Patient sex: F
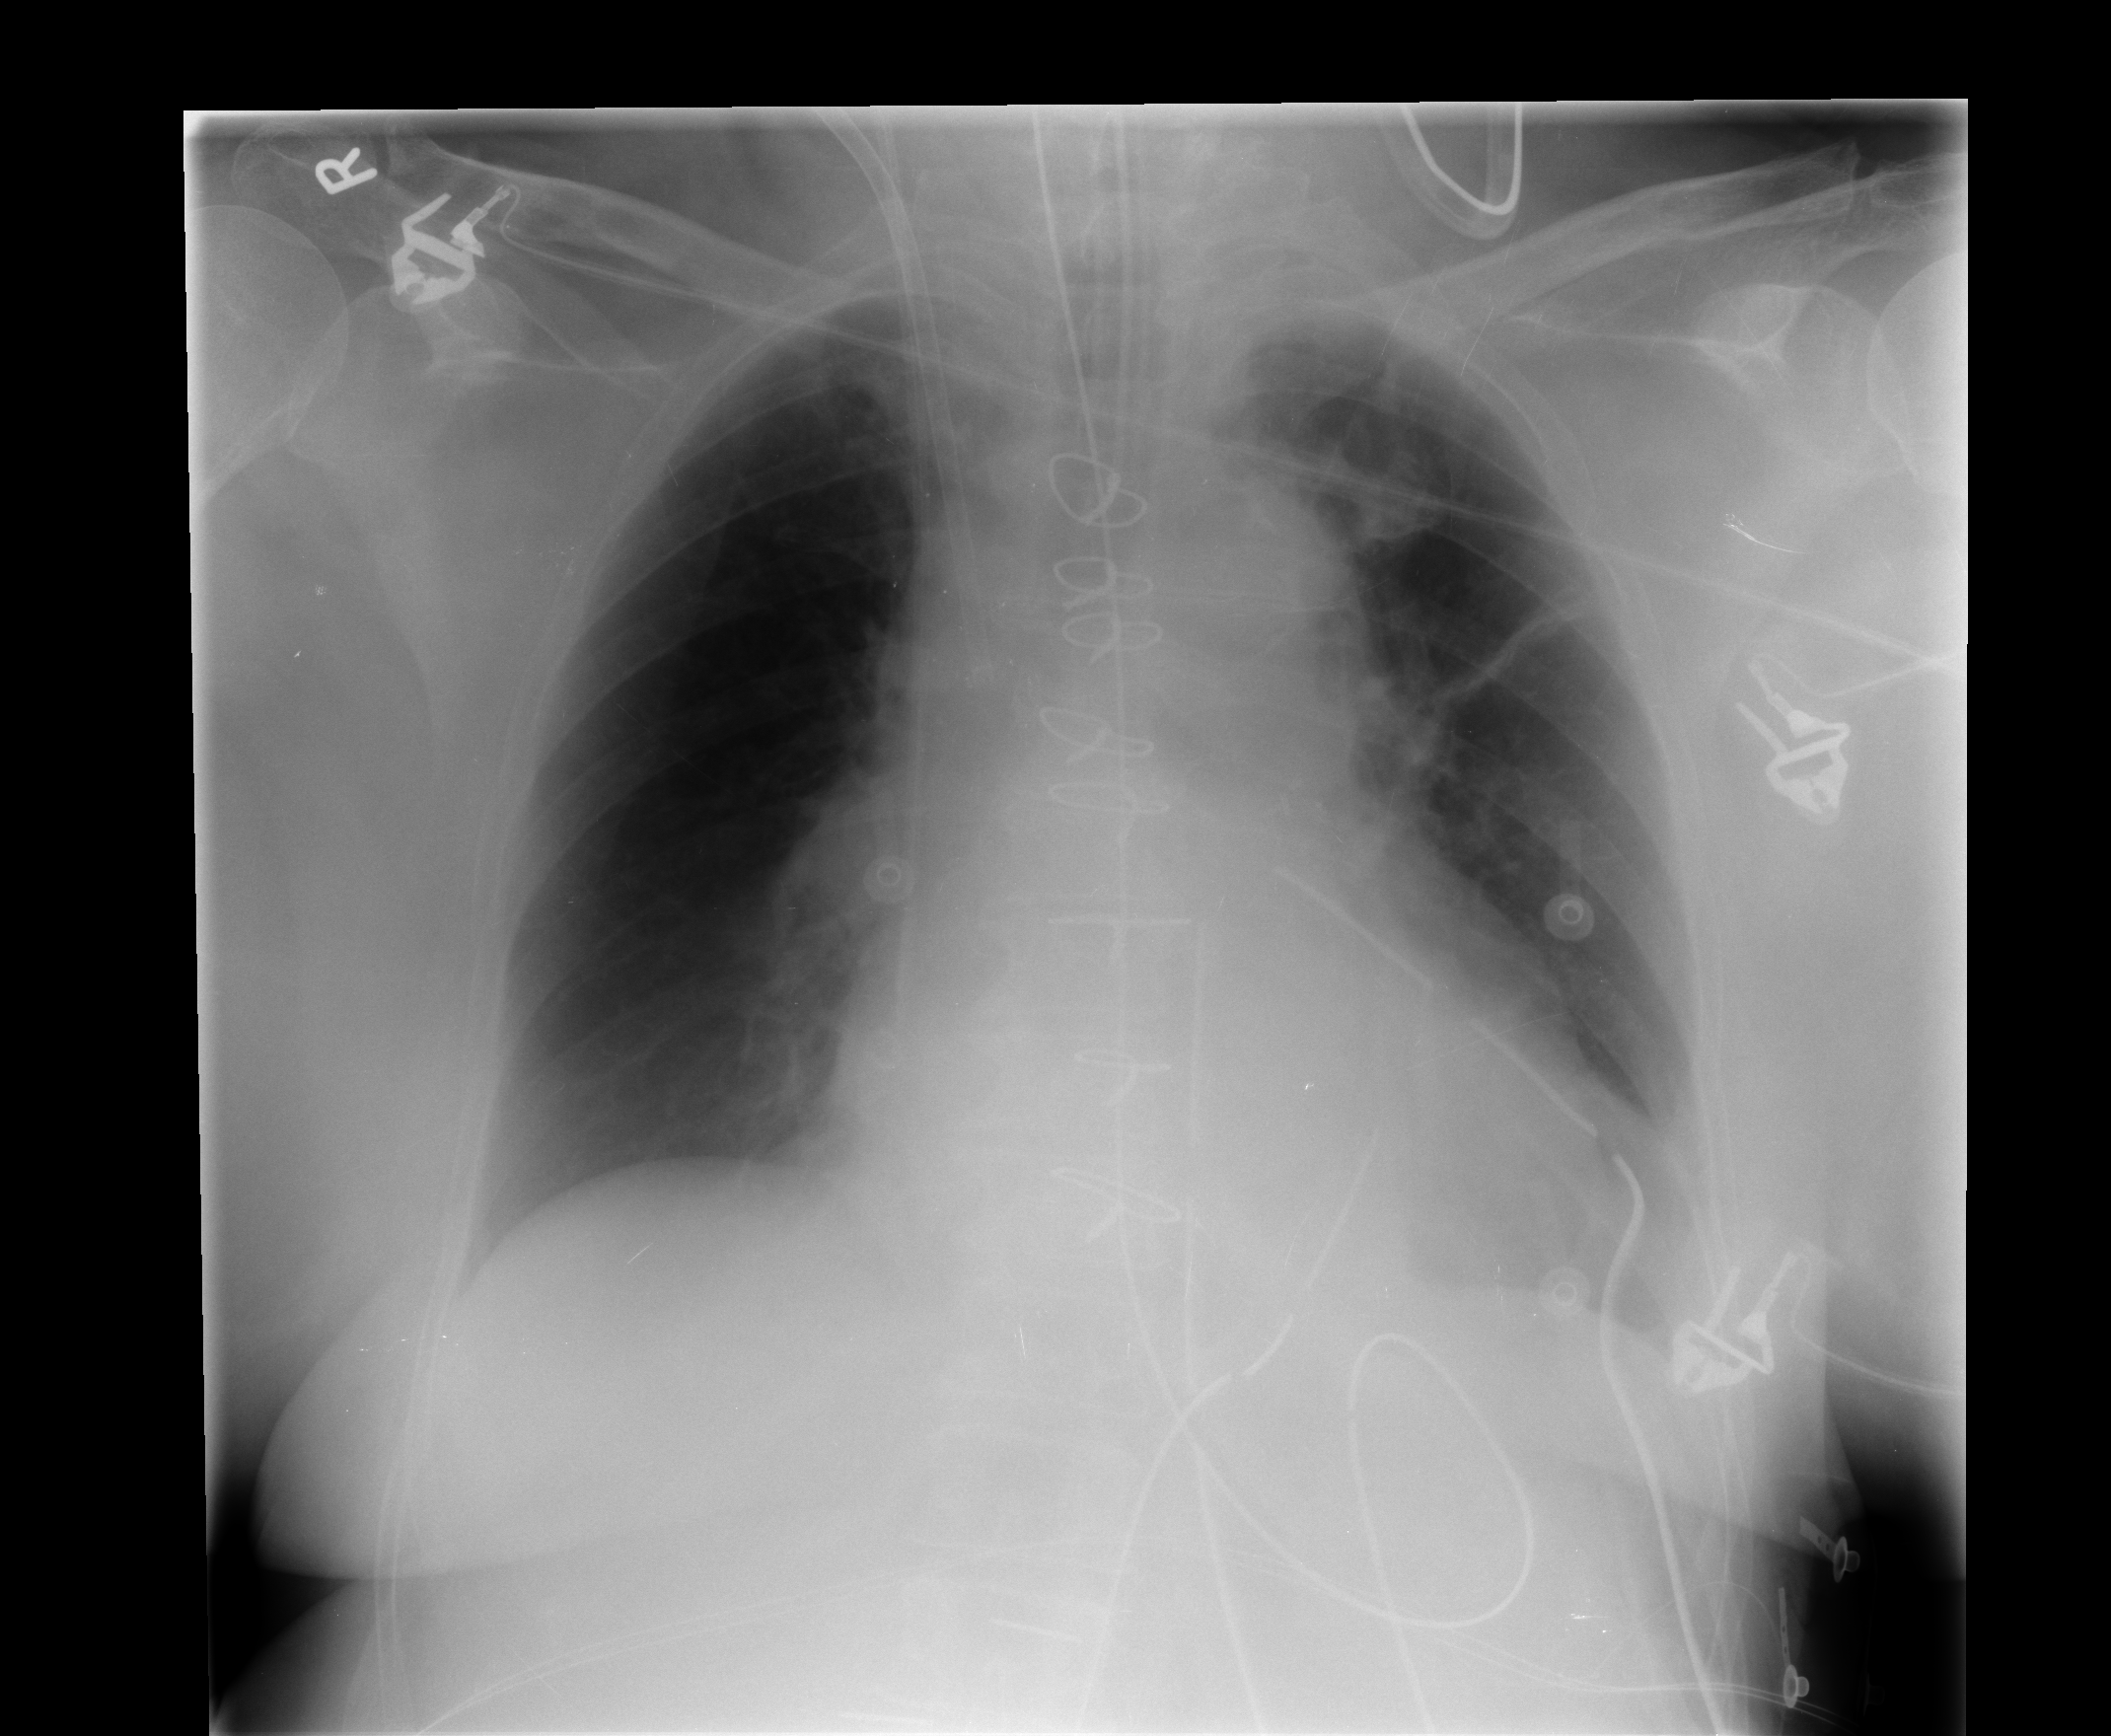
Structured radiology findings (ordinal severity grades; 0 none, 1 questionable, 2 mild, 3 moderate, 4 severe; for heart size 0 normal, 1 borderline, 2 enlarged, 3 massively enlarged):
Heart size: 0
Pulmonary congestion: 1
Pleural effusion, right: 0
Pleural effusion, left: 0
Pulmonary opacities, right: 0
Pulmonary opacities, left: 0
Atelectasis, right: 0
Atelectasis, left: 2